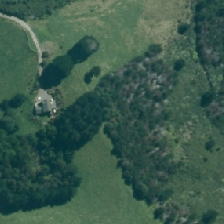
Land cover: grose_broom